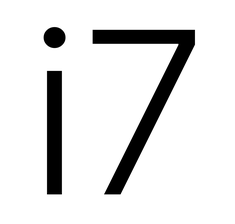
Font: Inter_Light